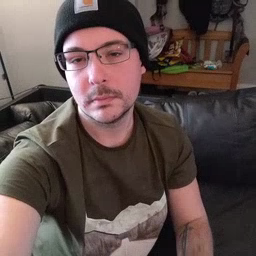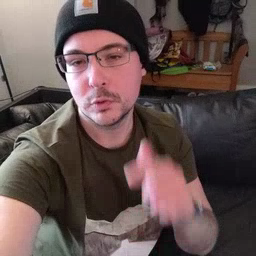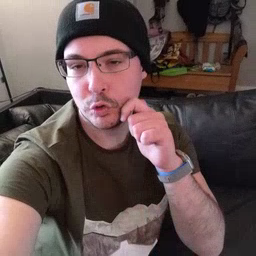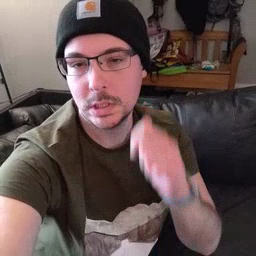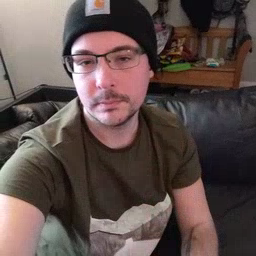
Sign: cheek